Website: macys
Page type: gifting
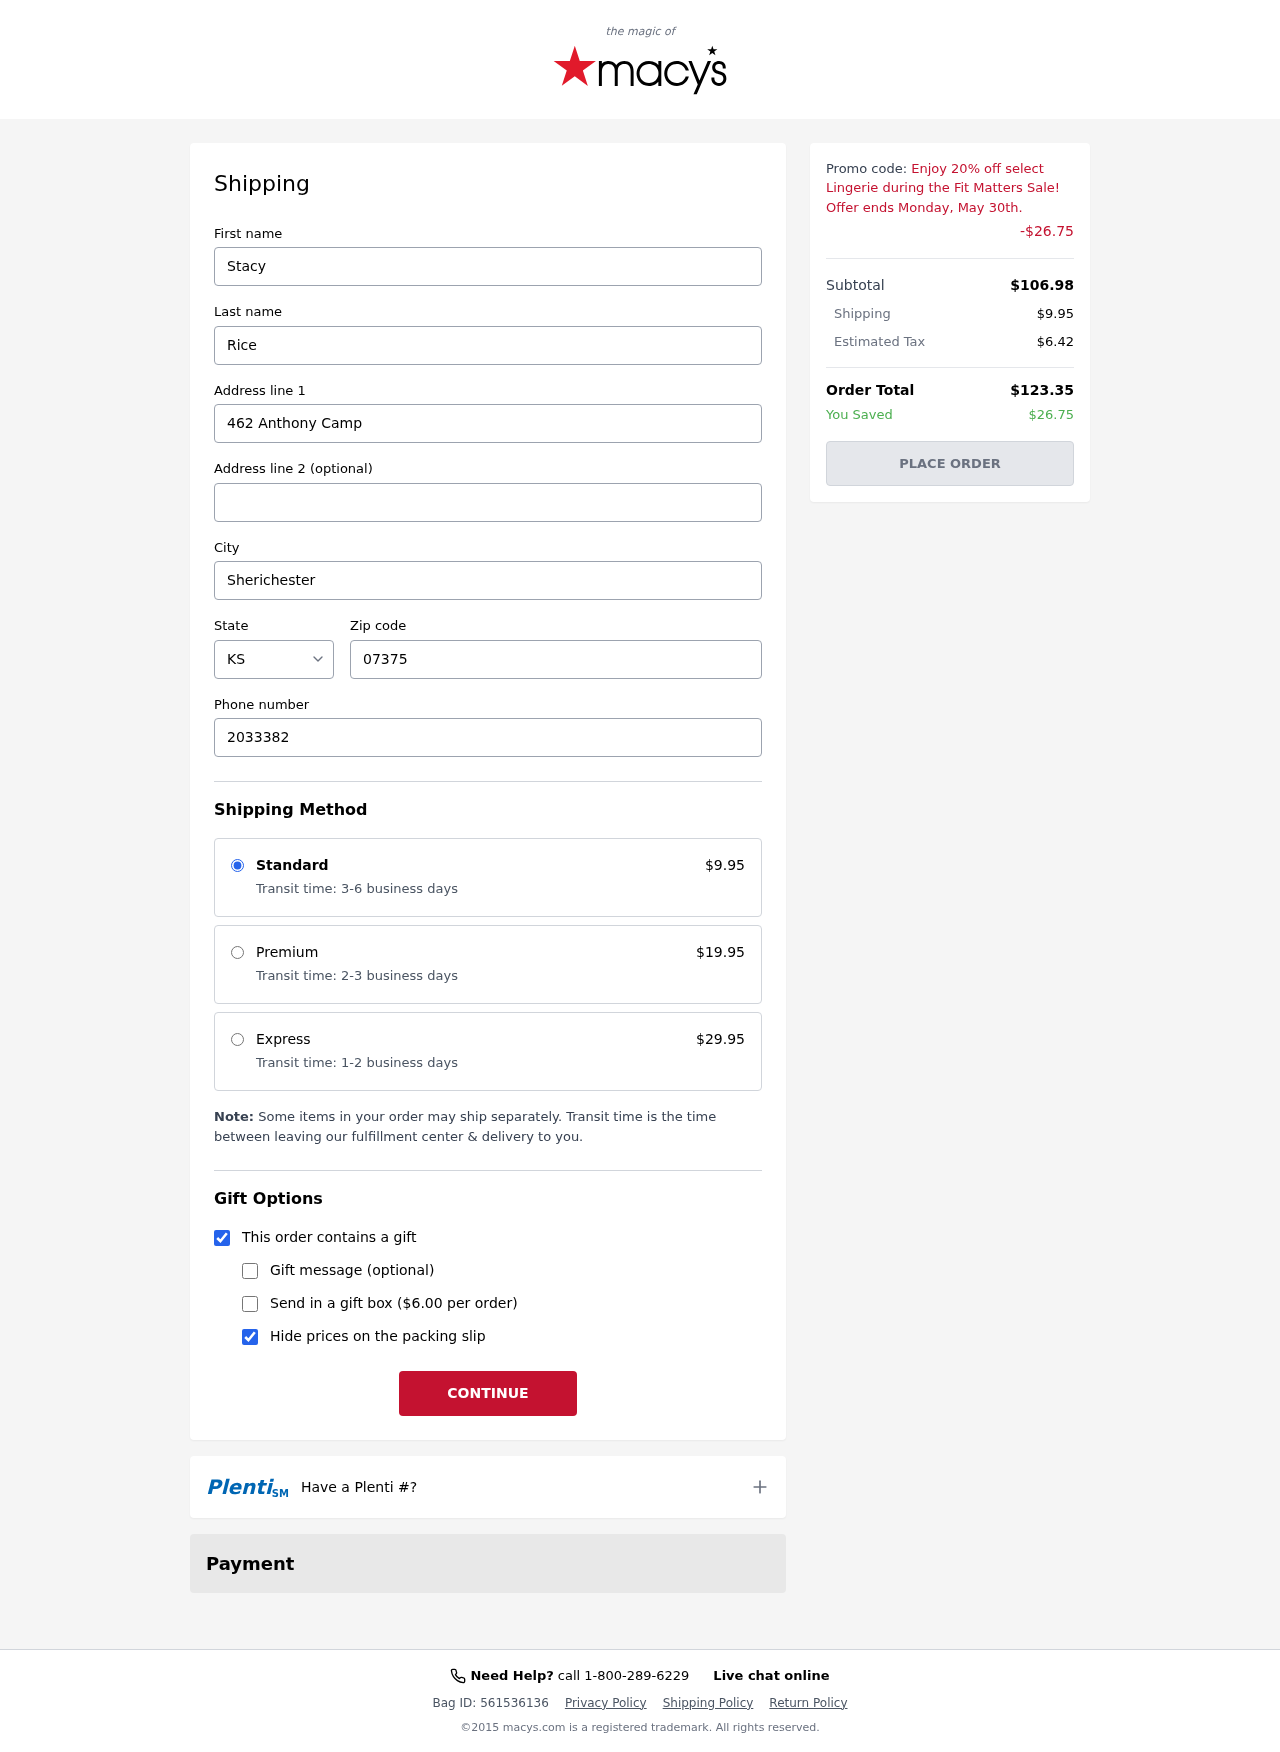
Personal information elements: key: PII_CITY
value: Sherichester
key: PII_FIRSTNAME
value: Stacy
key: PII_LASTNAME
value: Rice
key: PII_PHONE
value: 2033382869
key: PII_POSTCODE
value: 07375
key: PII_STATE_ABBR
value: KS
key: PII_STREET
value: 462 Anthony Camp
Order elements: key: ORDER_SHIPPING_COST
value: $9.95
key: ORDER_DISCOUNT
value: -$26.75
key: ORDER_SUBTOTAL
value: $106.98
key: ORDER_TAX
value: $6.42
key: ORDER_TOTAL
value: $123.35
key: ORDER_SAVINGS
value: $26.75